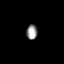
Tissue: prostate
Cell type: Endothelial cells
Senescence score: 0.7396
Nuclear area (px): 159
Mean DAPI intensity: 149.107